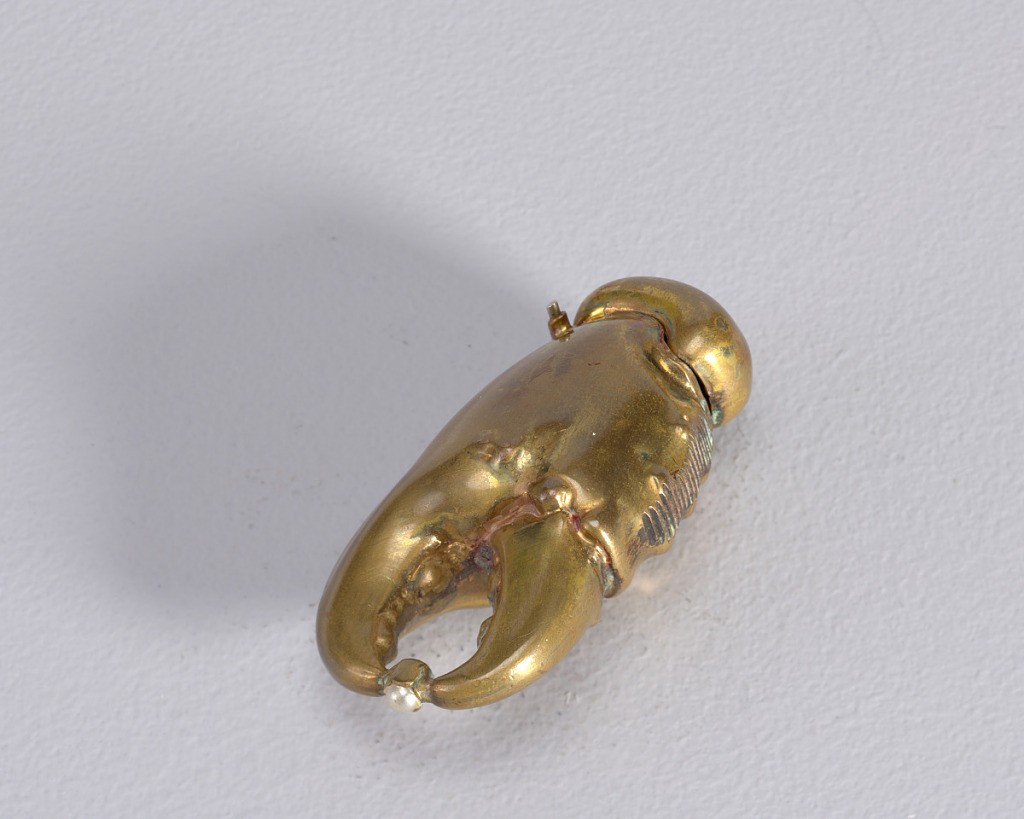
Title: Lobster Claw with Pearl
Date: late 19th century
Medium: Brass, glass pearl
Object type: Matchsafe
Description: In the shape of a lobster claw with small, glass pearl held between pincers. Curved lid on back end, hinged on top. Striker on bottom.